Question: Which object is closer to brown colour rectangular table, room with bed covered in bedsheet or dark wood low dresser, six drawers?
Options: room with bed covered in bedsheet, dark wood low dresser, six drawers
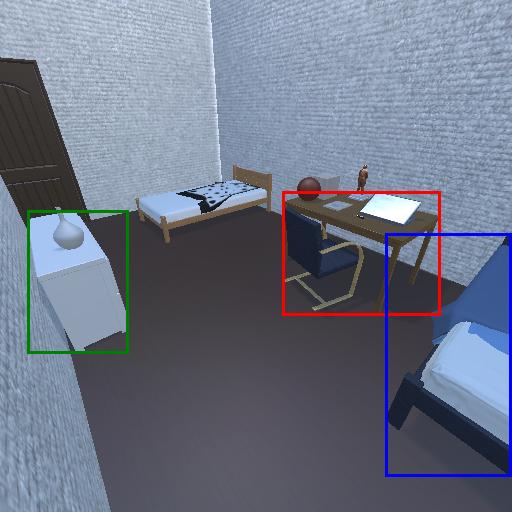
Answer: room with bed covered in bedsheet